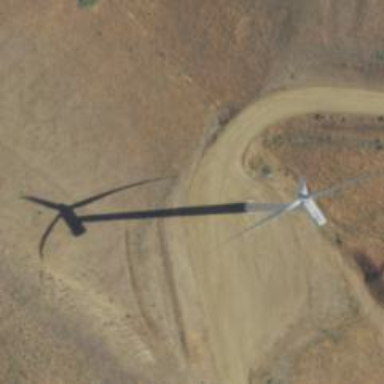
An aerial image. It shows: Wind generator with horizontal axis. The generator is wind turbine.